Question: In R I have created a simple matrix of one column yielding a list of numbers with a set mean and a given standard deviation.
'''
rnorm2 <- function(n,mean,sd) { mean+sd*scale(rnorm(n)) }
r <- rnorm2(100,4,1)
'''
I now would like to plot how these numbers differ from the mean. I can do this in Excel as shown below:

But I would like to use 'ggplot2' to create a graph in R. in the Excel graph I have cheated by using a line graph but if I could do this as columns it would be better. I have tried using a scatter plot but I cant work out how to turn this into deviations from the mean.
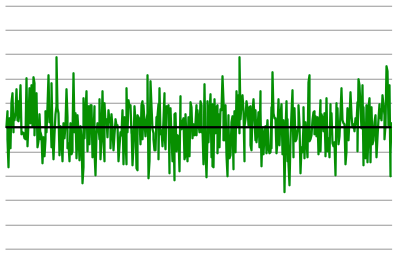
Answer: Perhaps you want:
'''
rnorm2 <- function(n,mean,sd) { mean+sd*scale(rnorm(n)) }
set.seed(101)
r <- rnorm2(100,4,1)
x <- seq_along(r) ## sets up a vector from 1 to length(r)
par(las=1,bty="l") ## cosmetic preferences
plot(x, r, col = "green", pch=16) ## draws the points
## if you don't want points at all, use
## plot(x, r, type="n")
## to set up the axes without drawing anything inside them
segments(x0=x, y0=4, x1=x, y1=r, col="green") ## connects them to the mean line
abline(h=4)
'''
If you were plotting around 0 you could do this automatically with 'type="h"':
'''
plot(x,r-4,type="h", col="green")
'''
To do this in 'ggplot2':
'''
library("ggplot2")
theme_set(theme_bw()) ## my cosmetic preferences
ggplot(data.frame(x,r))+
geom_segment(aes(x=x,xend=x,y=mean(r),yend=r),colour="green")+
geom_hline(yintercept=mean(r))
'''